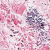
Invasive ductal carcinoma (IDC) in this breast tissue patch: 0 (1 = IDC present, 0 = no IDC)